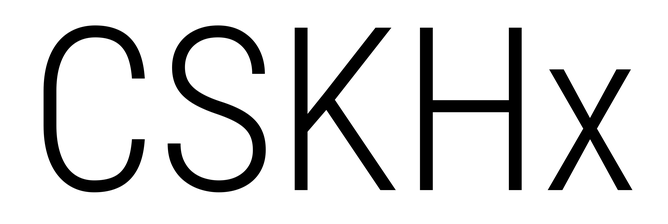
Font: Roboto_Condensed_Light